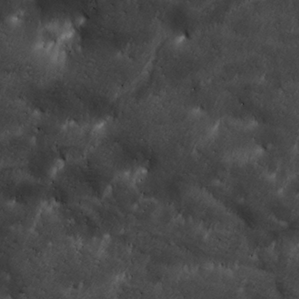
Label: non_frost